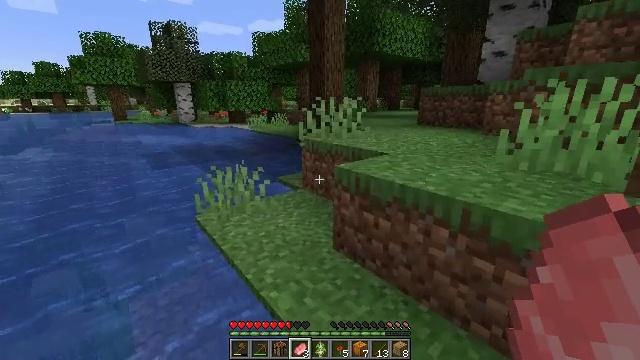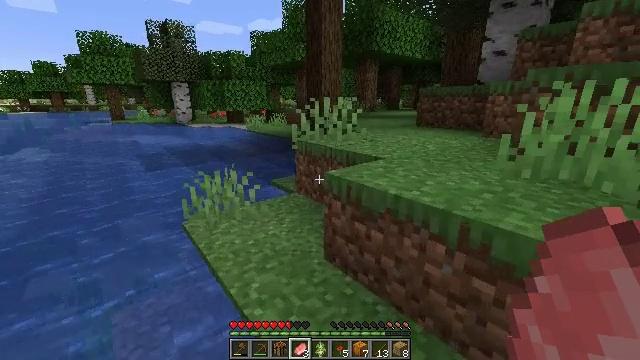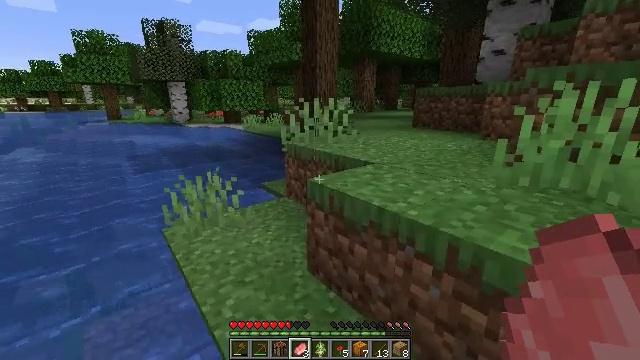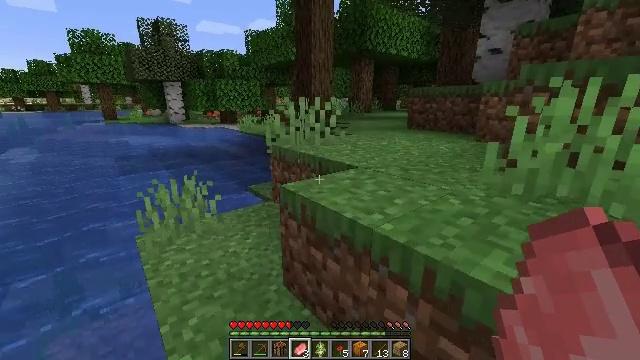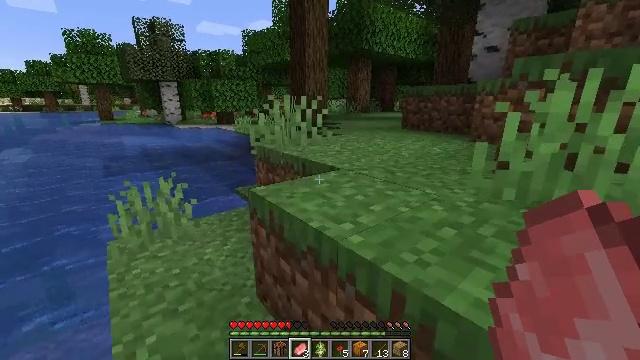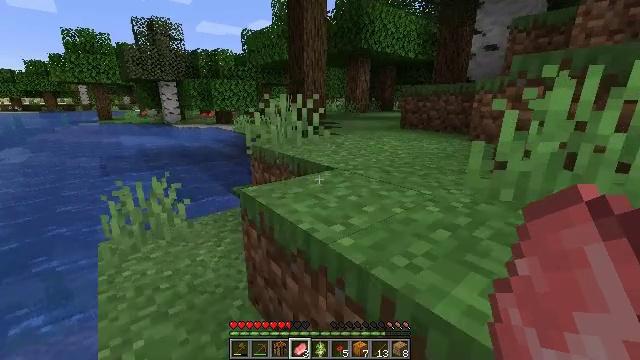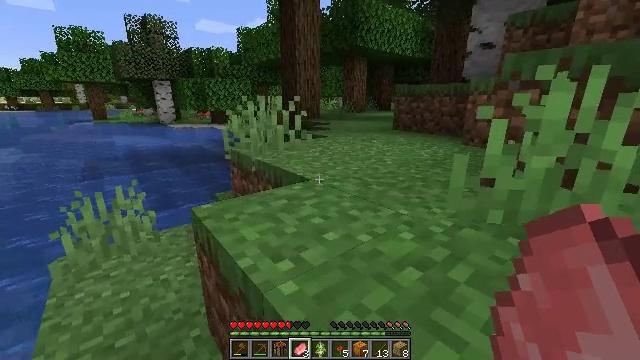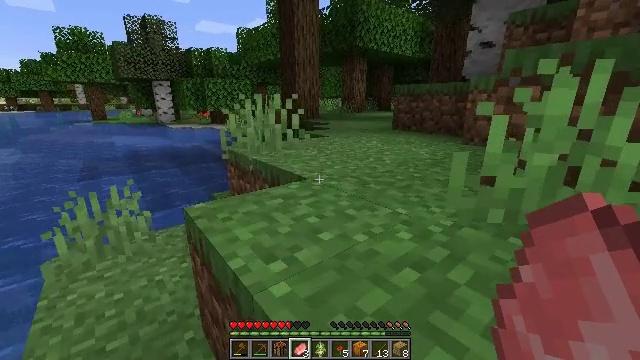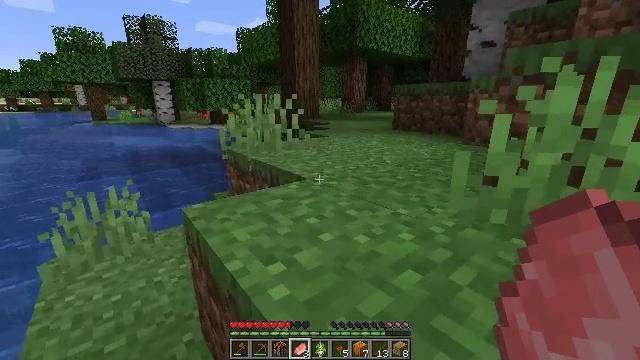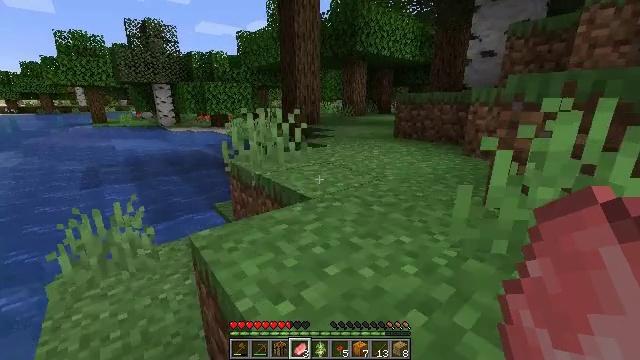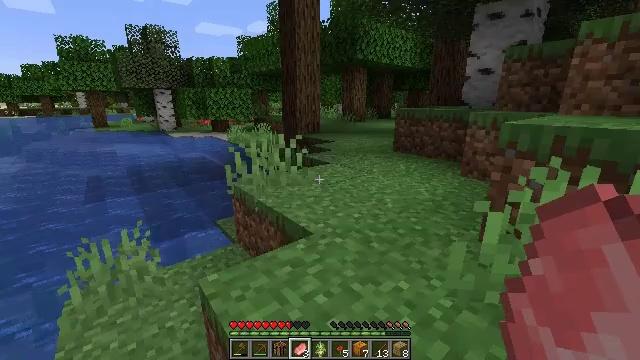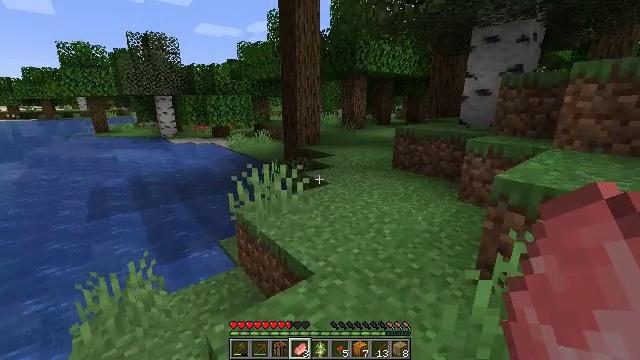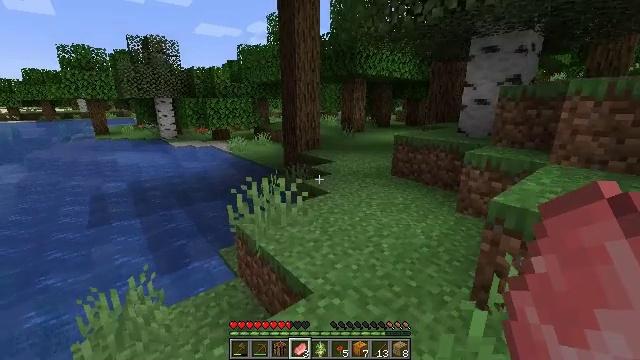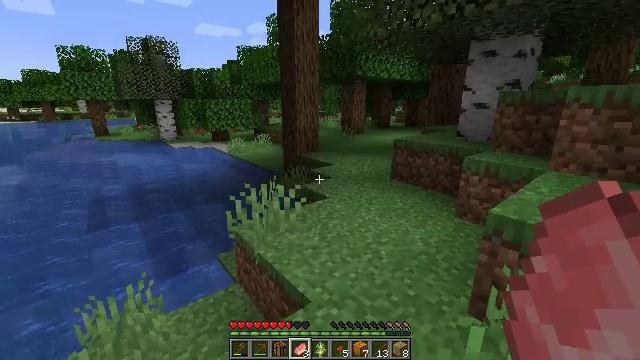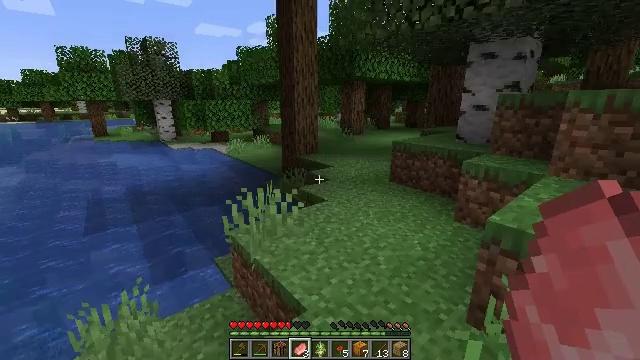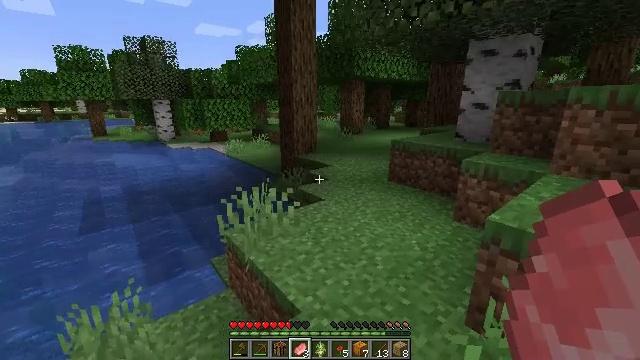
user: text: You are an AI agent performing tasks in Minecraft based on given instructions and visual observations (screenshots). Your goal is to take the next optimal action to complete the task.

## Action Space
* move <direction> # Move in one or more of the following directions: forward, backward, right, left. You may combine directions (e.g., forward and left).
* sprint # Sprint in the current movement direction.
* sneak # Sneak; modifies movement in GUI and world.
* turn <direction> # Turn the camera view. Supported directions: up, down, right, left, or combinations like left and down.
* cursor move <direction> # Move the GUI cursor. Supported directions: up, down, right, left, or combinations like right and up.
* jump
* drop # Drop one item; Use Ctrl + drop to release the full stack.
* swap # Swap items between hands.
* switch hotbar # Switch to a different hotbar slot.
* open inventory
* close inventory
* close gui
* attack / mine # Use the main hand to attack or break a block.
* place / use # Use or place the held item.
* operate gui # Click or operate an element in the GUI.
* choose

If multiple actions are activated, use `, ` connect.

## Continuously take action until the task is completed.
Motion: motion action
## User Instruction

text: Break the grass block.
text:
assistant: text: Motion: move forward and move right
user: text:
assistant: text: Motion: move forward and move right
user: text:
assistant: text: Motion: move forward and move right
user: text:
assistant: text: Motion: move forward and move right
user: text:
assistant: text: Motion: move forward and move right
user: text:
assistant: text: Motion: move forward and move right
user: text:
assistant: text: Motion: move forward and move right
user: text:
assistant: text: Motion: move forward and move right
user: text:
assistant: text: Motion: move forward and move right, jump
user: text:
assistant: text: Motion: move forward and move right, jump
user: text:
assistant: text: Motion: move forward and move right, jump
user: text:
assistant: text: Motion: move forward and move right
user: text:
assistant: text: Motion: move forward and move right
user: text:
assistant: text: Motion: move forward and move right
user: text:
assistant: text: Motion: move forward and move right
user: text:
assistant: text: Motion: move forward and move right
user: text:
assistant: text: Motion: move forward and move right
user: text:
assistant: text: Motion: move forward and move right
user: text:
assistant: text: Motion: move forward and move right
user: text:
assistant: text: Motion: move forward and move right
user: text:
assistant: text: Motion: move forward
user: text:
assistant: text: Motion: move forward
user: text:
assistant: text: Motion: move forward
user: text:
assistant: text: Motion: move forward
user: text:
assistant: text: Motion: move forward
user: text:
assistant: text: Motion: move forward
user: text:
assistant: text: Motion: move forward
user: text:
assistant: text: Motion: move forward
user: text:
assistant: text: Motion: move forward
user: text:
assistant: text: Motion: move forward